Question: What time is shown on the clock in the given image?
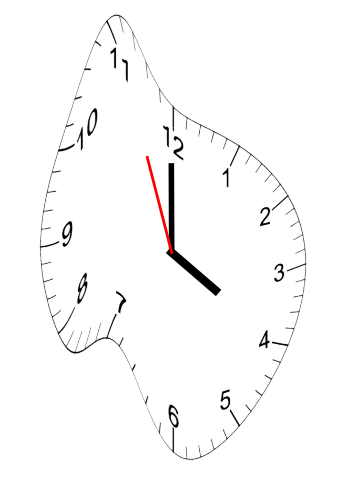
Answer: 03:59:56